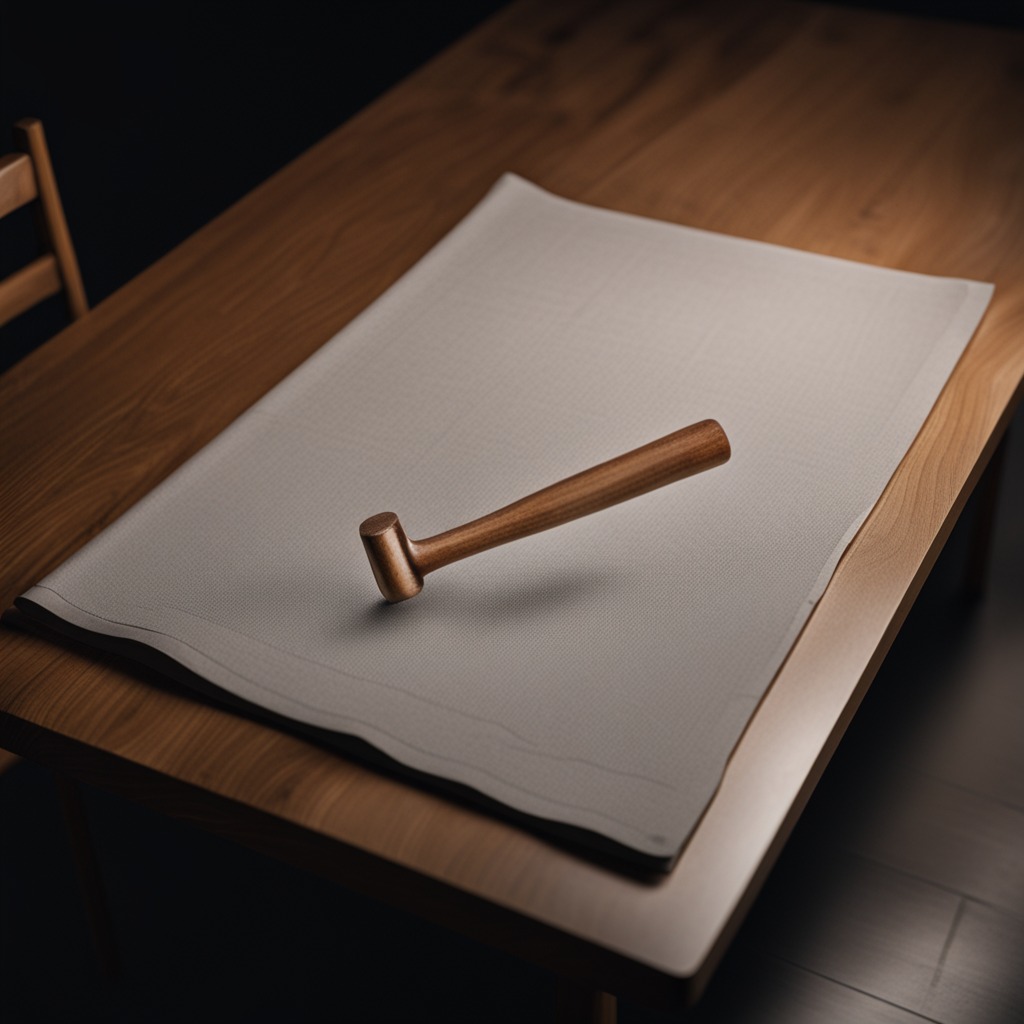
A hammer is lying on the wooden table.